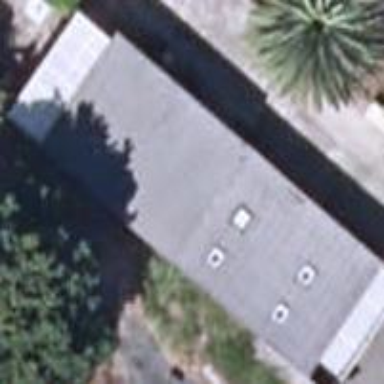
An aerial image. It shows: Simple house.